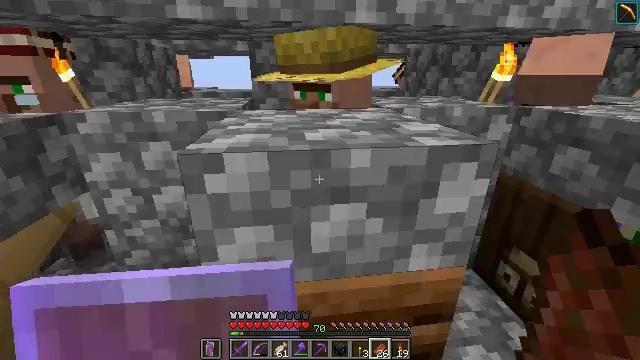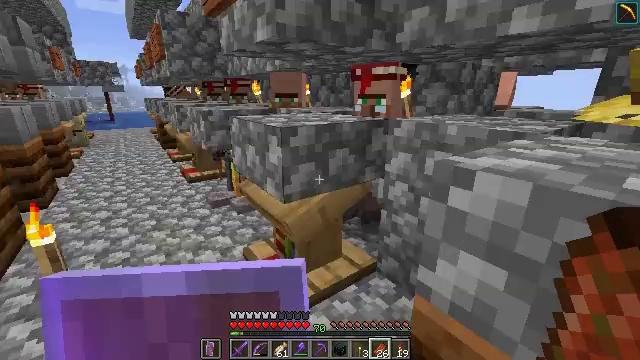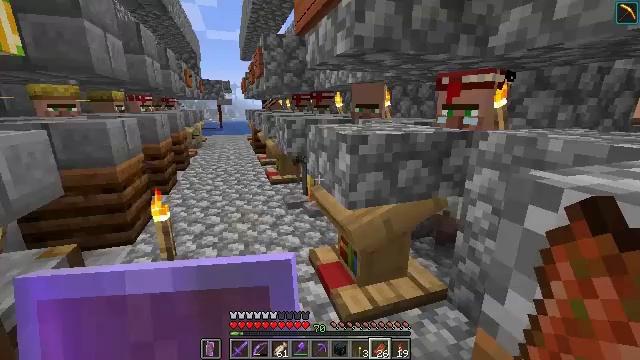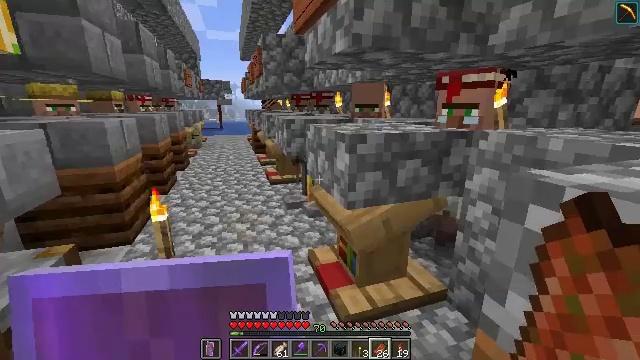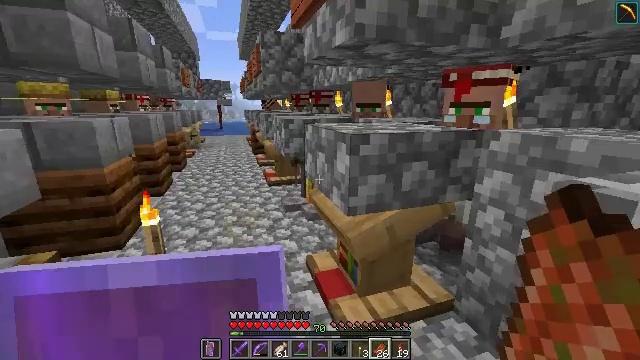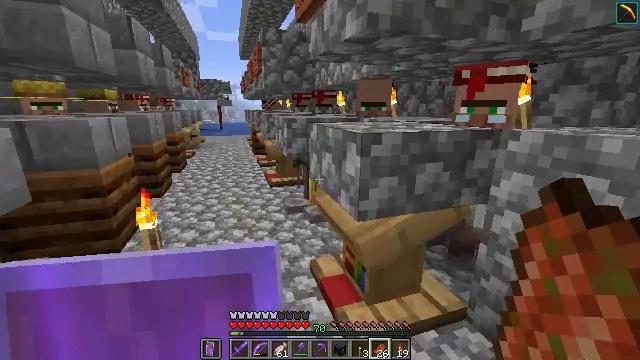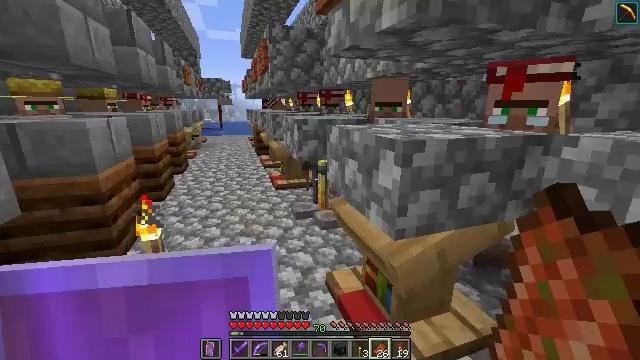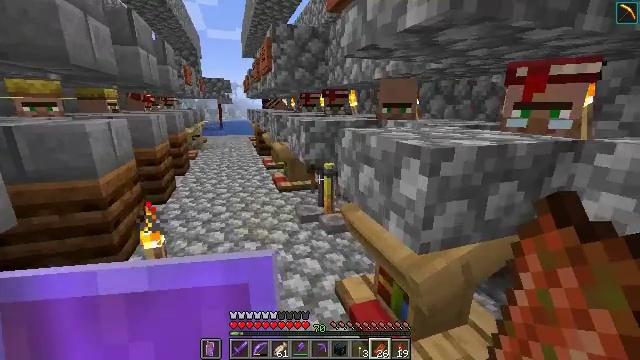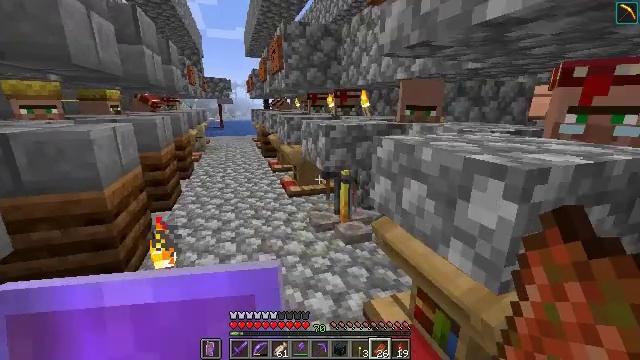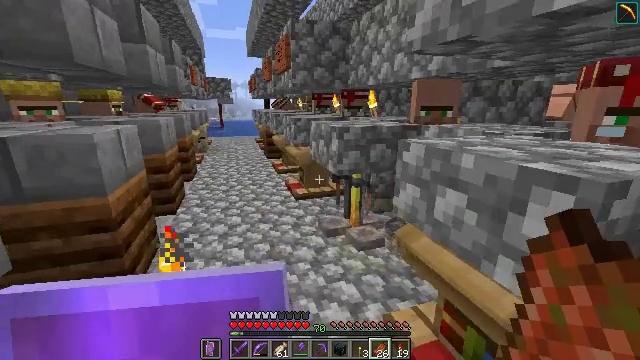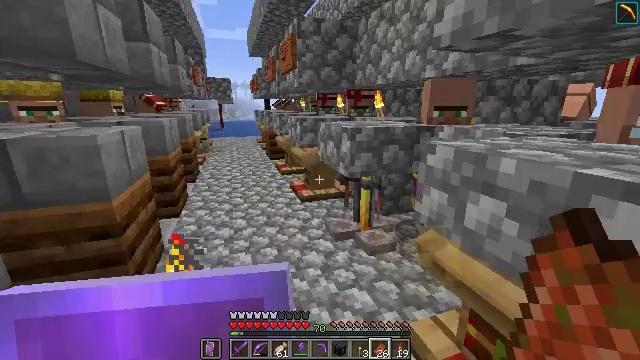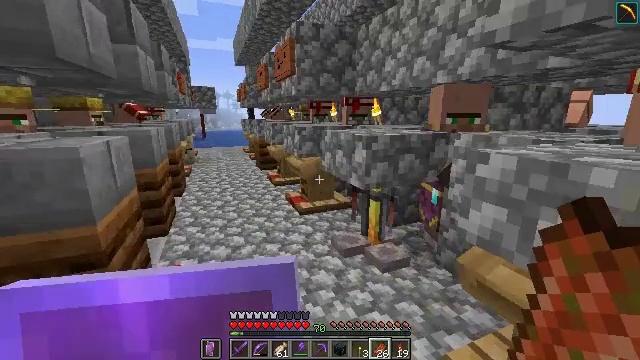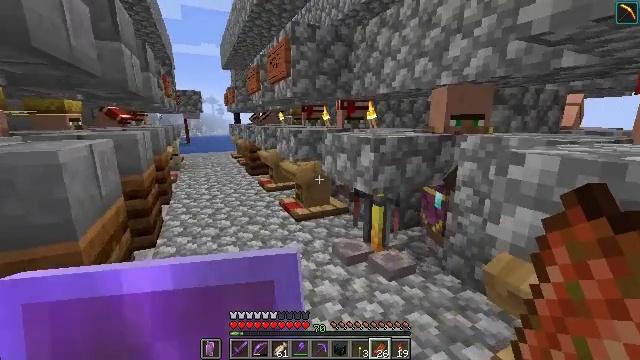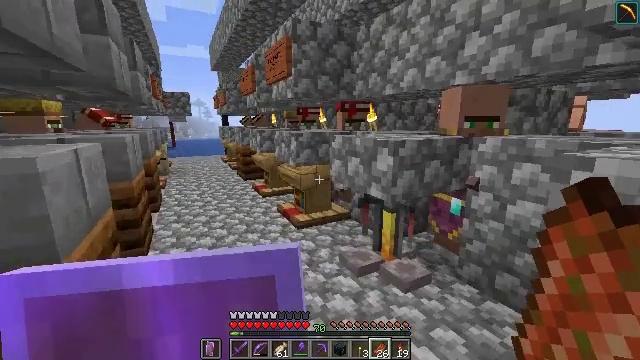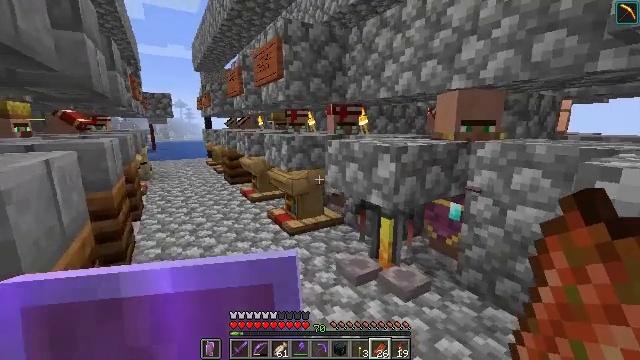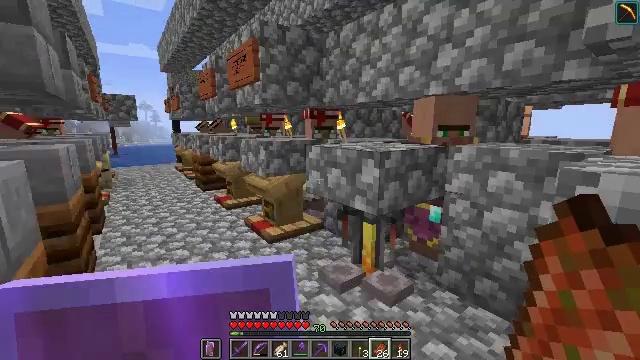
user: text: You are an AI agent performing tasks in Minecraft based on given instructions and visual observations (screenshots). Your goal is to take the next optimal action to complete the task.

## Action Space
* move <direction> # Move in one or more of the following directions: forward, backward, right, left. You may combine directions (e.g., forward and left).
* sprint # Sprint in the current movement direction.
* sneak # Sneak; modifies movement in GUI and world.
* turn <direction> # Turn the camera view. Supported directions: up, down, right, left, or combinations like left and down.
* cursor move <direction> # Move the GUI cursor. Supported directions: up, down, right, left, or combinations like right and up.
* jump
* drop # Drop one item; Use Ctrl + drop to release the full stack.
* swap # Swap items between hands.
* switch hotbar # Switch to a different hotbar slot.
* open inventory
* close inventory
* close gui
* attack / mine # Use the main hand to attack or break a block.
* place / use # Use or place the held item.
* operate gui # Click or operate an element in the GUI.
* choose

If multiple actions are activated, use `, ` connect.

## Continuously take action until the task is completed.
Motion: motion action
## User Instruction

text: craft item air
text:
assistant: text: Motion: move right, turn left and up
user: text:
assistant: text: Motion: move forward, turn left and up
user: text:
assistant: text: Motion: move forward
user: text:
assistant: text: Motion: move forward and move left
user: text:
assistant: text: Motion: move forward and move left
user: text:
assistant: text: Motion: move forward and move left
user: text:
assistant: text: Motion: move forward and move left
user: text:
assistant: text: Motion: move forward and move left
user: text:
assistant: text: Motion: move forward and move left
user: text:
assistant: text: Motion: move forward and move left
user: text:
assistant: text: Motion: move forward and move left, turn right and up
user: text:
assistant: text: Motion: move forward and move left, turn right
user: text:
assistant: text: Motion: move forward and move left, turn right
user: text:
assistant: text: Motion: move forward and move left, turn right
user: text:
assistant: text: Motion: move forward and move left, turn right
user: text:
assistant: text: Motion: move forward, turn right and up
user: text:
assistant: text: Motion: move forward, turn right
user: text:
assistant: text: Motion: move forward, turn right
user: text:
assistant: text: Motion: move forward, turn right and down
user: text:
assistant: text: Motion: move forward, turn right
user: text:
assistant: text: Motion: move forward, turn right
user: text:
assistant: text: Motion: move forward and move right
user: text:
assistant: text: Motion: move forward and move right
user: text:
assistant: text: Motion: move forward and move right
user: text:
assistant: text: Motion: move forward
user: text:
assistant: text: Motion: move forward
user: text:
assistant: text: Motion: move forward
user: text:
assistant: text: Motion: move forward
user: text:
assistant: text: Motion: move forward
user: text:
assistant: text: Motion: move forward, turn left